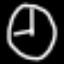
Label: clock